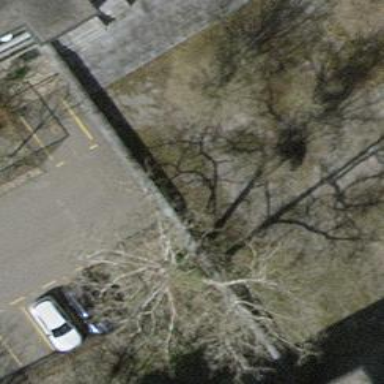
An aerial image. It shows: Entrance leading to parking area.